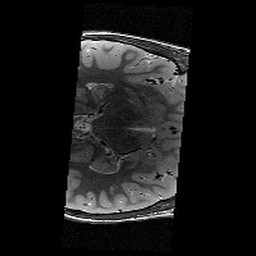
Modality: T2w
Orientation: axial
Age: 10
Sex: male
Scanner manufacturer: siemens
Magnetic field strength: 3 T
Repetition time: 9.23 s
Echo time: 0.067 s